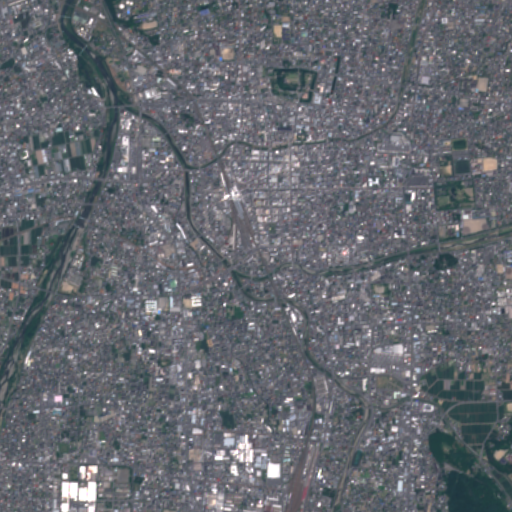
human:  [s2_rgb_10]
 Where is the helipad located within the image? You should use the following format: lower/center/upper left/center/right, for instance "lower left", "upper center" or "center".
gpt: The helipad is located in the center right of the image.
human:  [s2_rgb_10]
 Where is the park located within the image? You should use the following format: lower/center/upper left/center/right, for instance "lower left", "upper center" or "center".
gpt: There is no park in the image.